Question: I want to build a menu like this:

The menu is centered and got a specific with (e.g. 800px). The other two divs should be aligned to right and left side of the browser.
Is this possible with pure css?
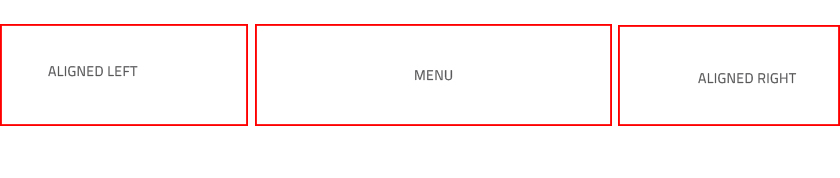
Answer: ---
As Chad commented, tables are made for tabular data as this is not tabluar data, here is a solution without tables :
<URL>
It uses divs with 'display:table;' and 'display:table-cell;'
---
It is possible with pure CSS using tables :
See this <URL>
HTML
'''
<table>
<tr>
<td id="left">
ALIGN LEFT
</td>
<td id="center">
MENU
</td>
<td id="right">
ALIGN RIGHT
</td>
</tr>
</table>
'''
CSS
'''
html,body{
width:100%;
padding:0;
margin:0;
}
table{
width:100%;
}
td {
border:1px solid red;
height:100px;
}
#center{
width:800px;
text-align:center;
}
#right{
text-align:right;
}
'''